Field crop: maize
Growth stage: 1
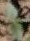
Species: datura